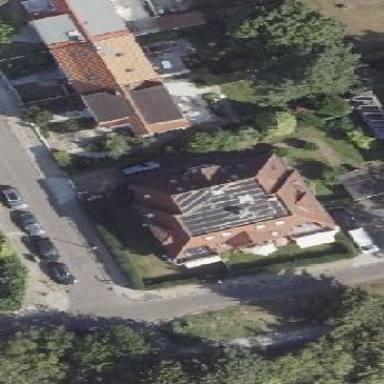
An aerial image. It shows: House with quadruple saltbox roof shape.